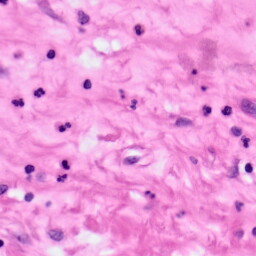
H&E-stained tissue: Pancreatic